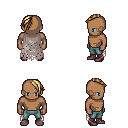
a pixel art fantasy rpg character, male body template, human, dark skin, gray tattered cape, teal pants, blonde long mohawk hairstyle, maroon shoes, four views (front, back, left, right), 2x2 character sprite sheet, small pixel art, hard edges, no anti-aliasing